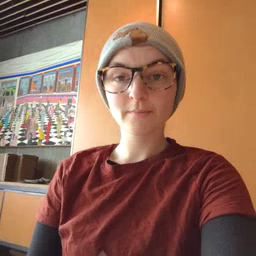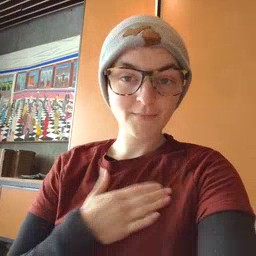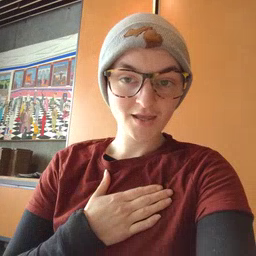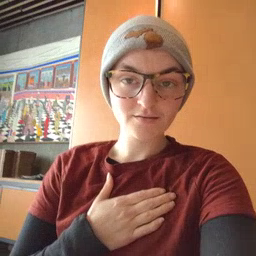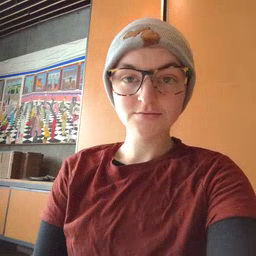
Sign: minemy